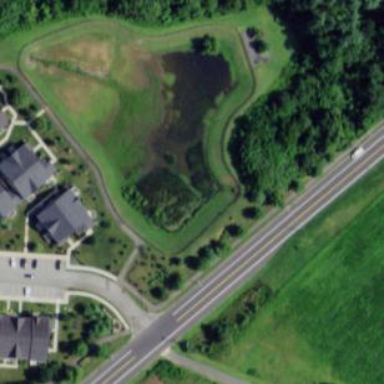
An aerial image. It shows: Detention basin surrounded by fence.